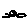
Label: moon